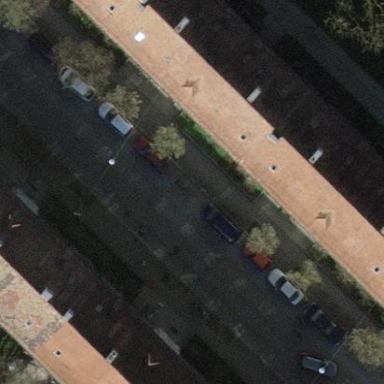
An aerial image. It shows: Parking lane designated for parking.